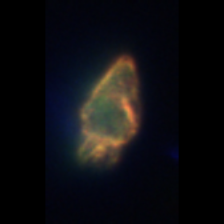
Taxon: Ciliates
Group: Other